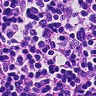
Metastatic tissue present: no